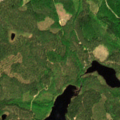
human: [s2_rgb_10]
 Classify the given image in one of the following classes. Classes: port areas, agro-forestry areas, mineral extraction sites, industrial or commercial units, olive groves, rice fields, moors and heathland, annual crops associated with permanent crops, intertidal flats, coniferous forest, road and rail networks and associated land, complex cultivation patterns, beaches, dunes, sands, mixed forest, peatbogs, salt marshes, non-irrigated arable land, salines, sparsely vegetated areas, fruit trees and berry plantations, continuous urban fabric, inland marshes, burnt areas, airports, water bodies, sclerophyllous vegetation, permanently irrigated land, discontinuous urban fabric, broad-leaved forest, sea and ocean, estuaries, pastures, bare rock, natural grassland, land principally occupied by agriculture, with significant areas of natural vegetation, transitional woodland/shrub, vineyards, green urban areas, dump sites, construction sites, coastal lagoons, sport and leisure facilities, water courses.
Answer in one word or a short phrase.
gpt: coniferous forest, mixed forest, transitional woodland/shrub, water bodies